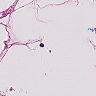
Metastatic tissue present: no